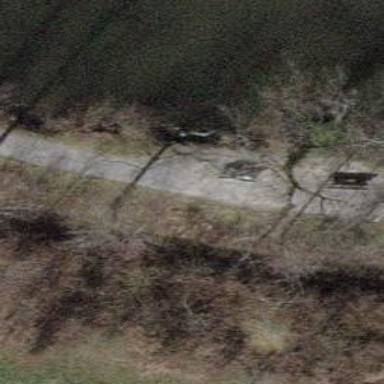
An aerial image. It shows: Brown bench.